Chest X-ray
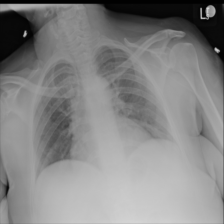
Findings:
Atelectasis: negative
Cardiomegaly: negative
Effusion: negative
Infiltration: negative
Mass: negative
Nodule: negative
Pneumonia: negative
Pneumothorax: negative
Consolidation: negative
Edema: negative
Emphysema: negative
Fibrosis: negative
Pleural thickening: negative
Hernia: negative